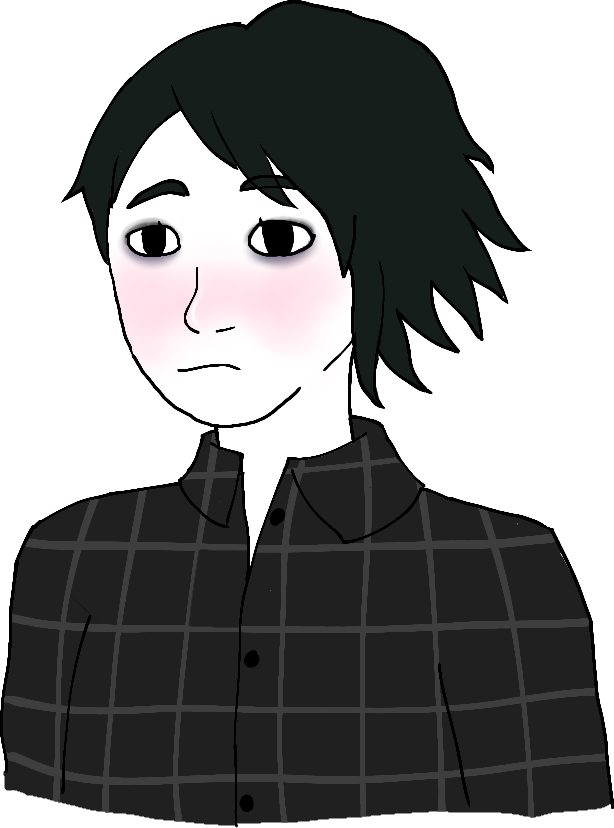
Label: 5_Doomer_Girl